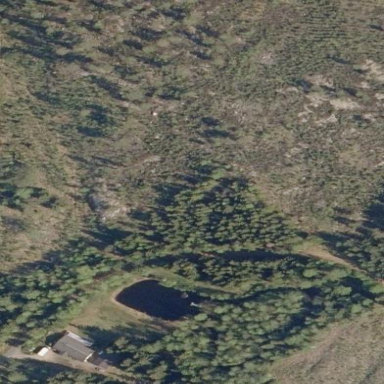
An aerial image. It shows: Clearcut area with scrub vegetation.